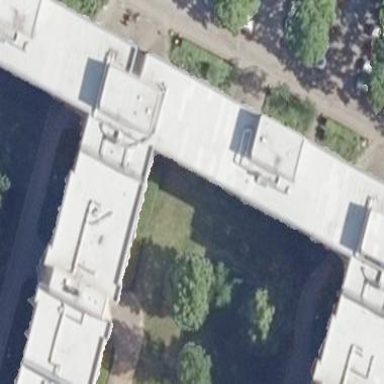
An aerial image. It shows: Building with apartments and flat roof.